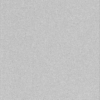
Label: dusty